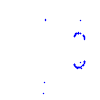
Particle: kaon